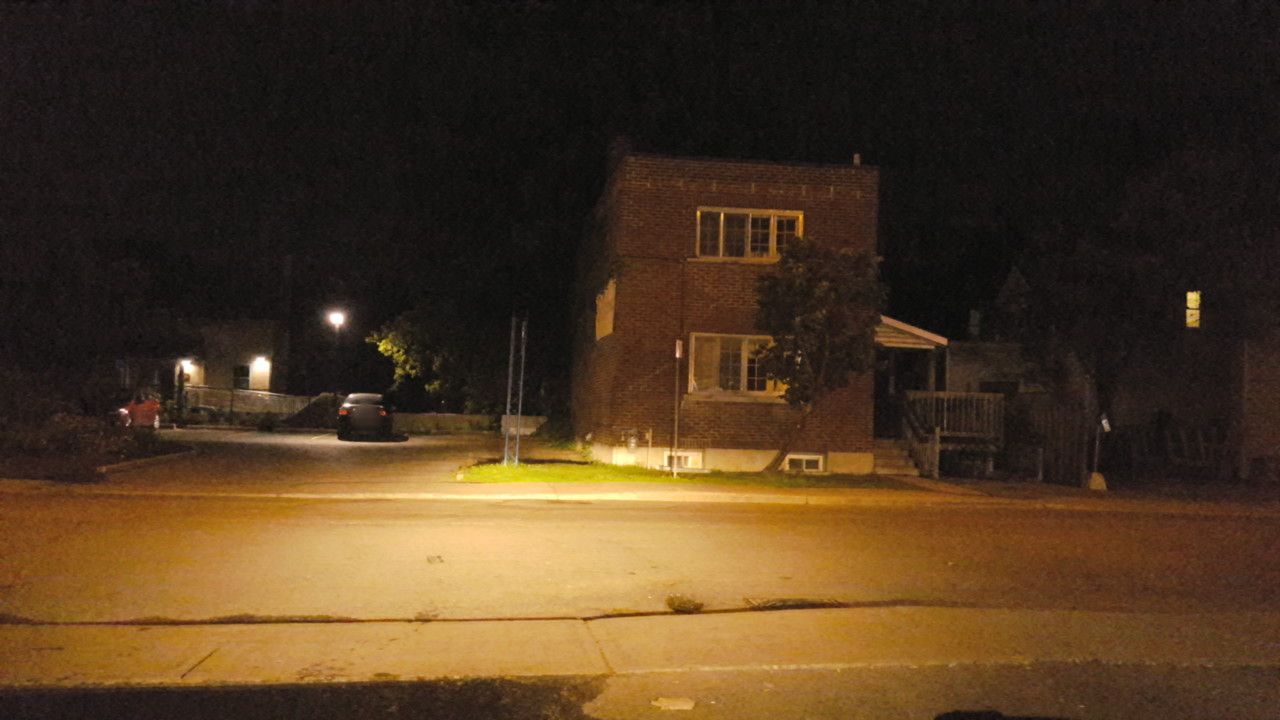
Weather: clear
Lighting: night
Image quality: slightly poor
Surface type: driving surface
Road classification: footway
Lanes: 2
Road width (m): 1.5
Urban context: urban centre
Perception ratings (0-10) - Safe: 5.99, Lively: 6.48, Beautiful: 7.85, Boring: 7.46, Depressing: 2.41, Wealthy: 6.74